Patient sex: M
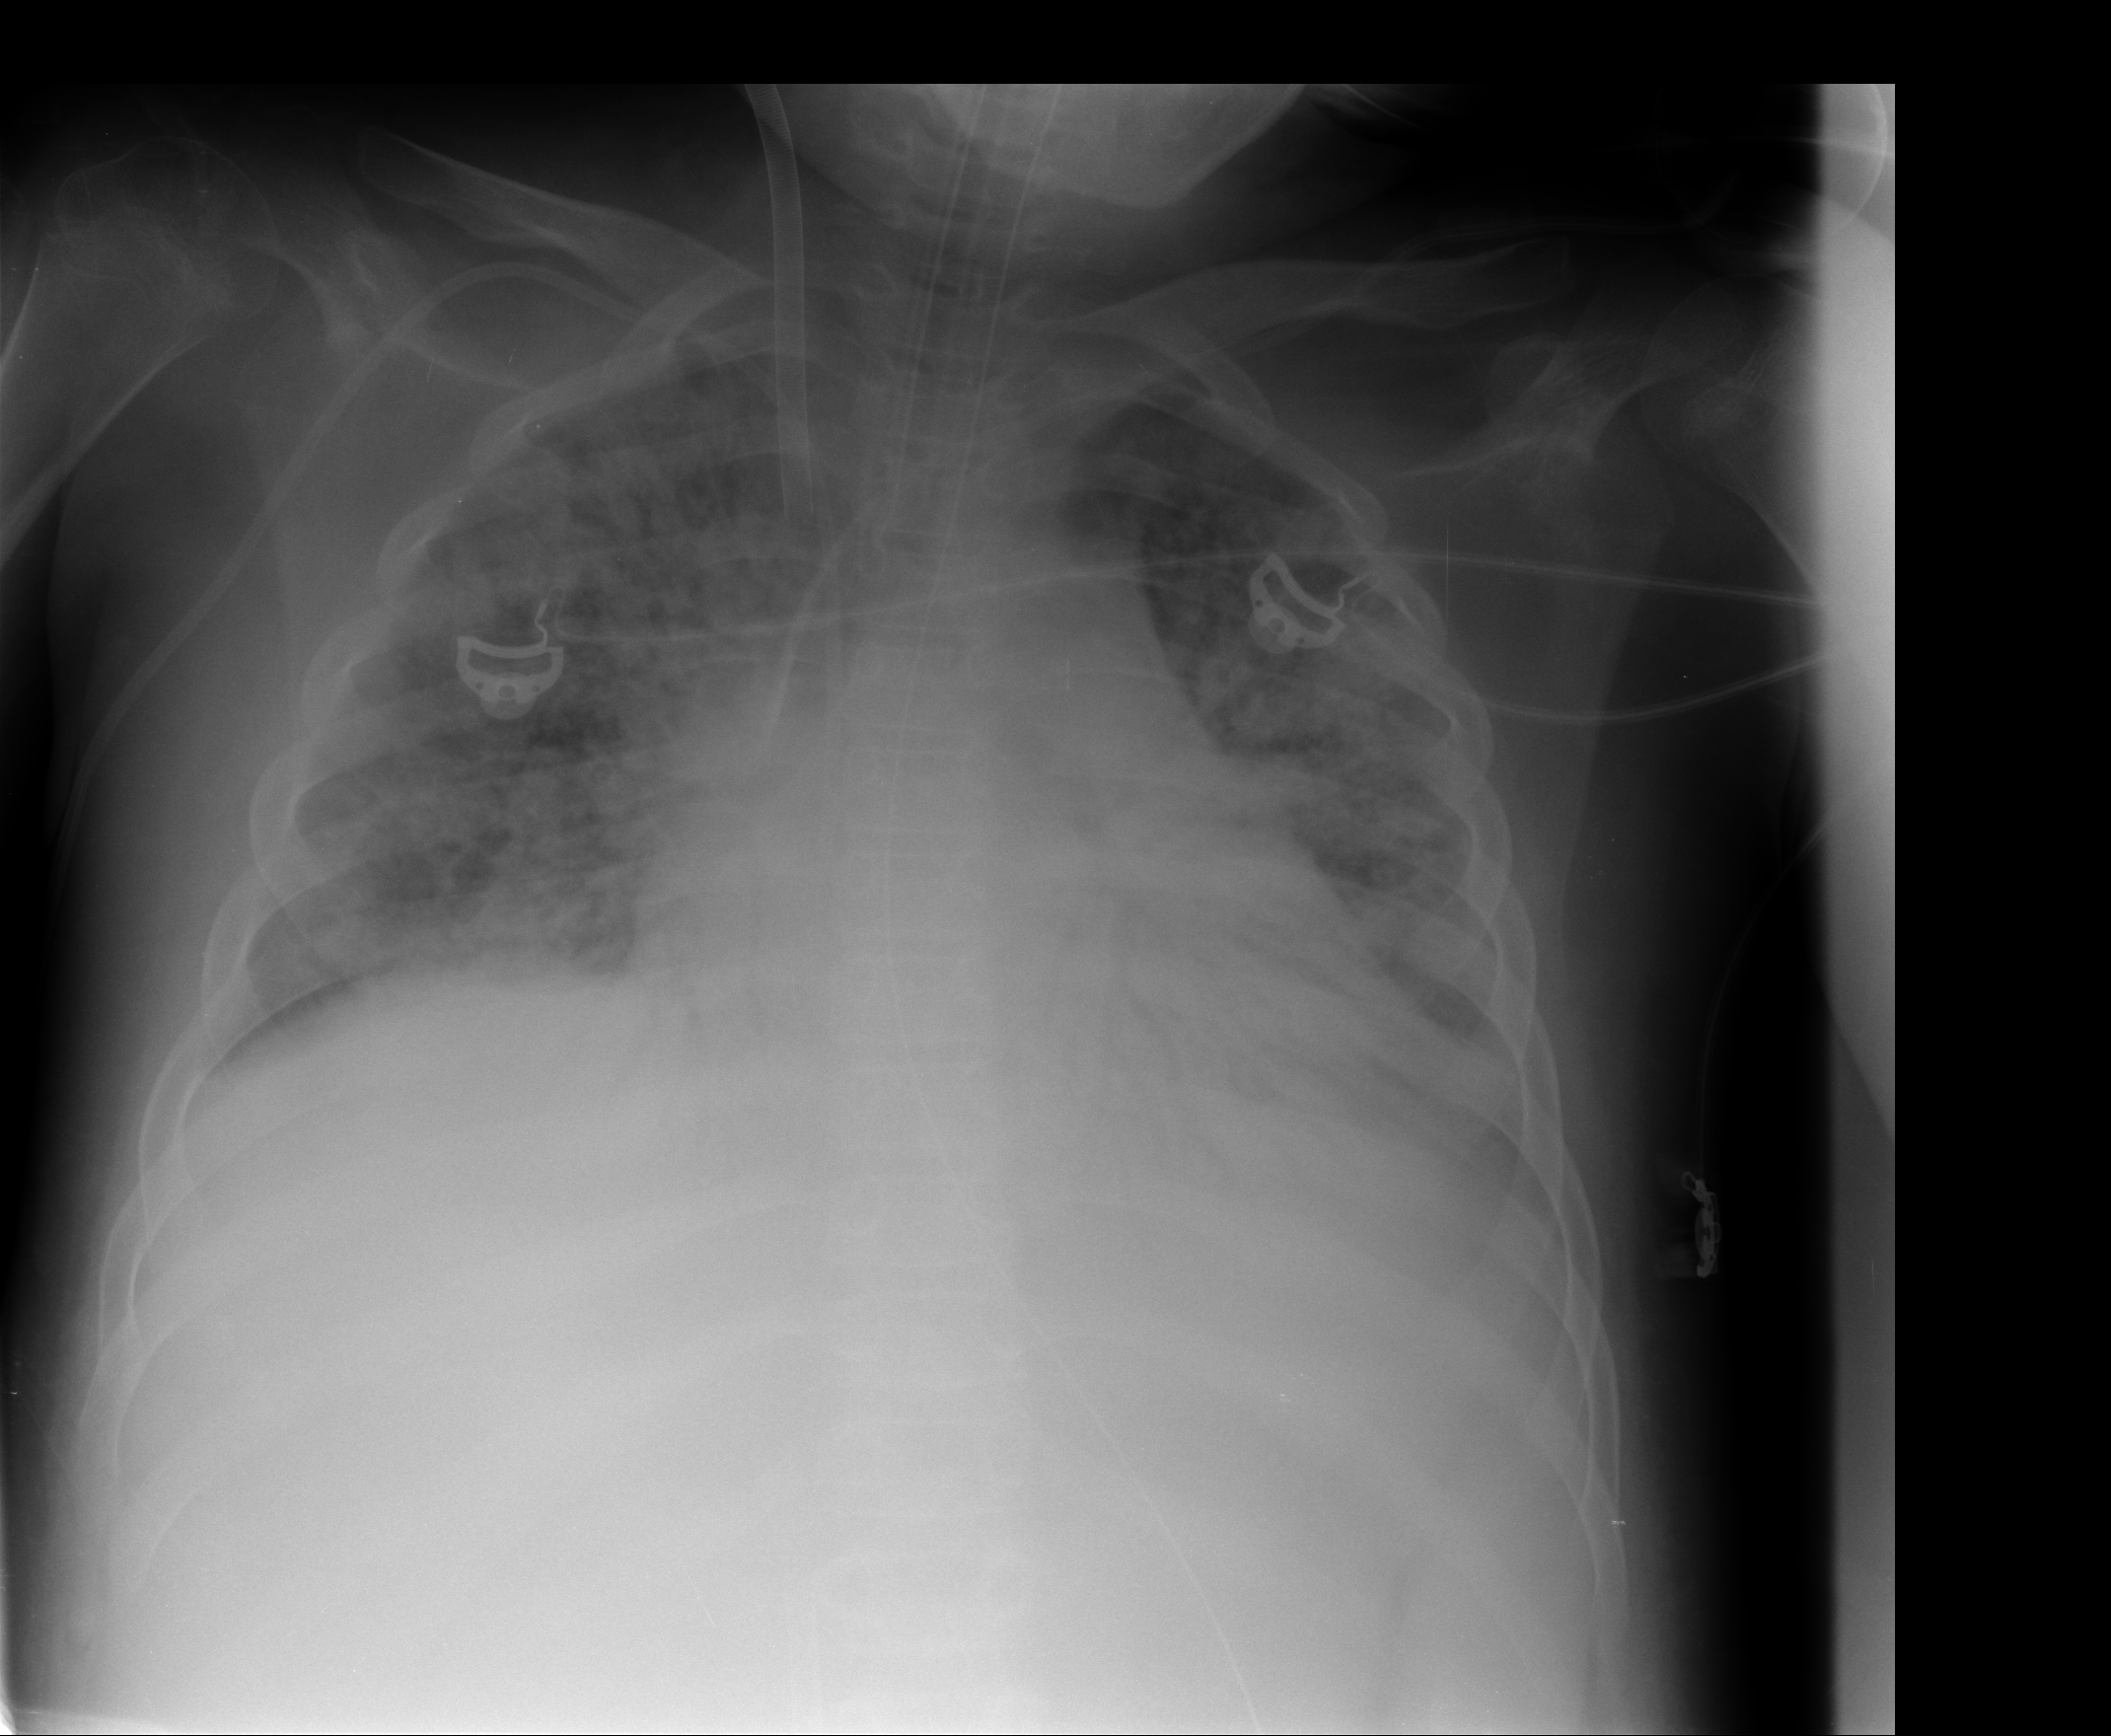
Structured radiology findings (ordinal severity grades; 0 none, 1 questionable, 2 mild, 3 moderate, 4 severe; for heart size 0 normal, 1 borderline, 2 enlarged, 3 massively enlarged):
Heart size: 2
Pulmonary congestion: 2
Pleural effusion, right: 0
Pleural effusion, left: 2
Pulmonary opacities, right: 4
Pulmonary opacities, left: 4
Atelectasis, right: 0
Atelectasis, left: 2